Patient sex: M
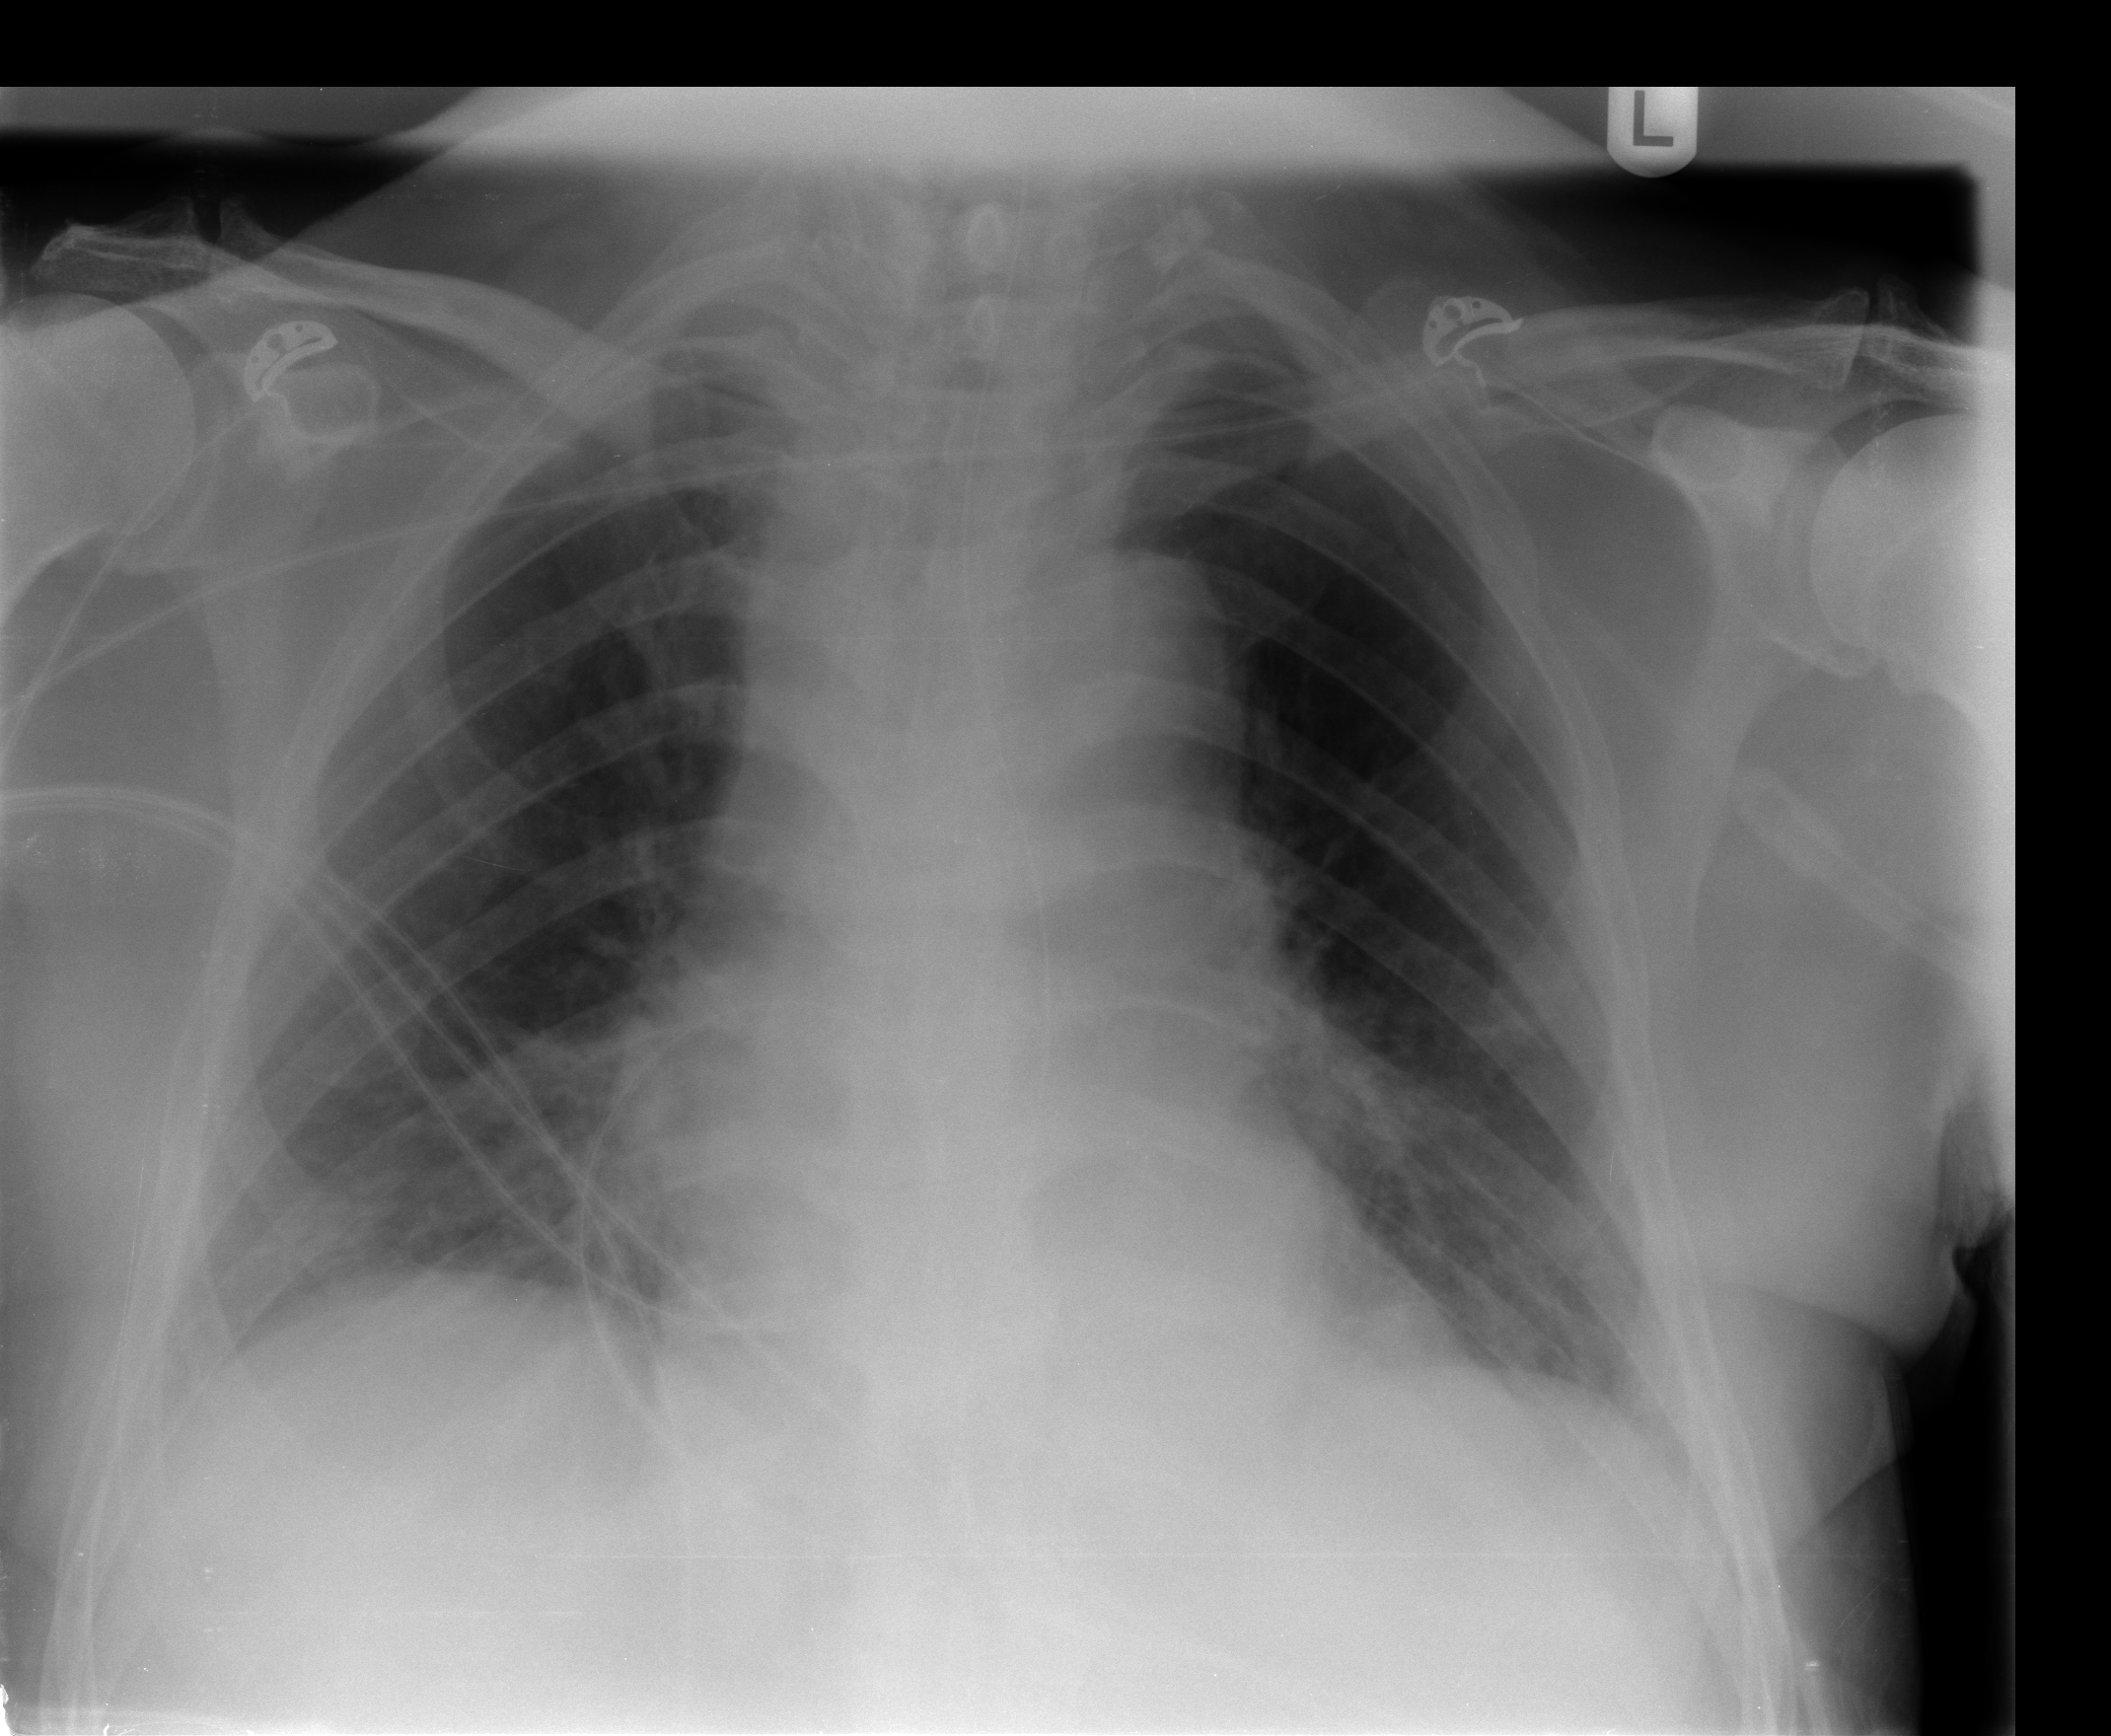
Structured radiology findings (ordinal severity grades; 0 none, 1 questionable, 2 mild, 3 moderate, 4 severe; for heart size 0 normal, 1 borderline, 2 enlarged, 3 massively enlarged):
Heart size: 0
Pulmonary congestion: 0
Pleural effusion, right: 1
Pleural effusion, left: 1
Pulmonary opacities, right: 1
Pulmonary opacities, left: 0
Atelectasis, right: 0
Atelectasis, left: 0